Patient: sex M, age 74
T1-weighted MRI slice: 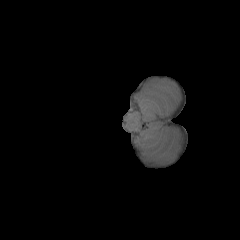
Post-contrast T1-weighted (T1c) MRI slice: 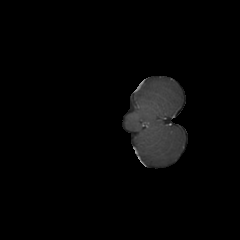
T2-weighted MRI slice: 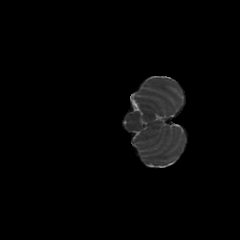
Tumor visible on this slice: no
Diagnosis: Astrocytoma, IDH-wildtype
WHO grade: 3